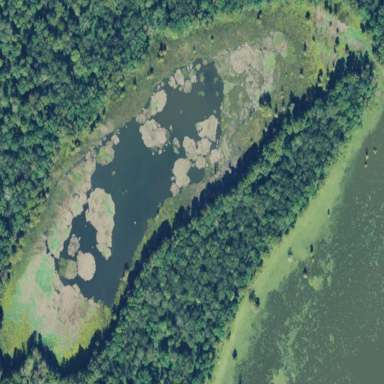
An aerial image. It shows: Peaceful lake or pond in natural setting.